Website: bh-photo
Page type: orders-overview
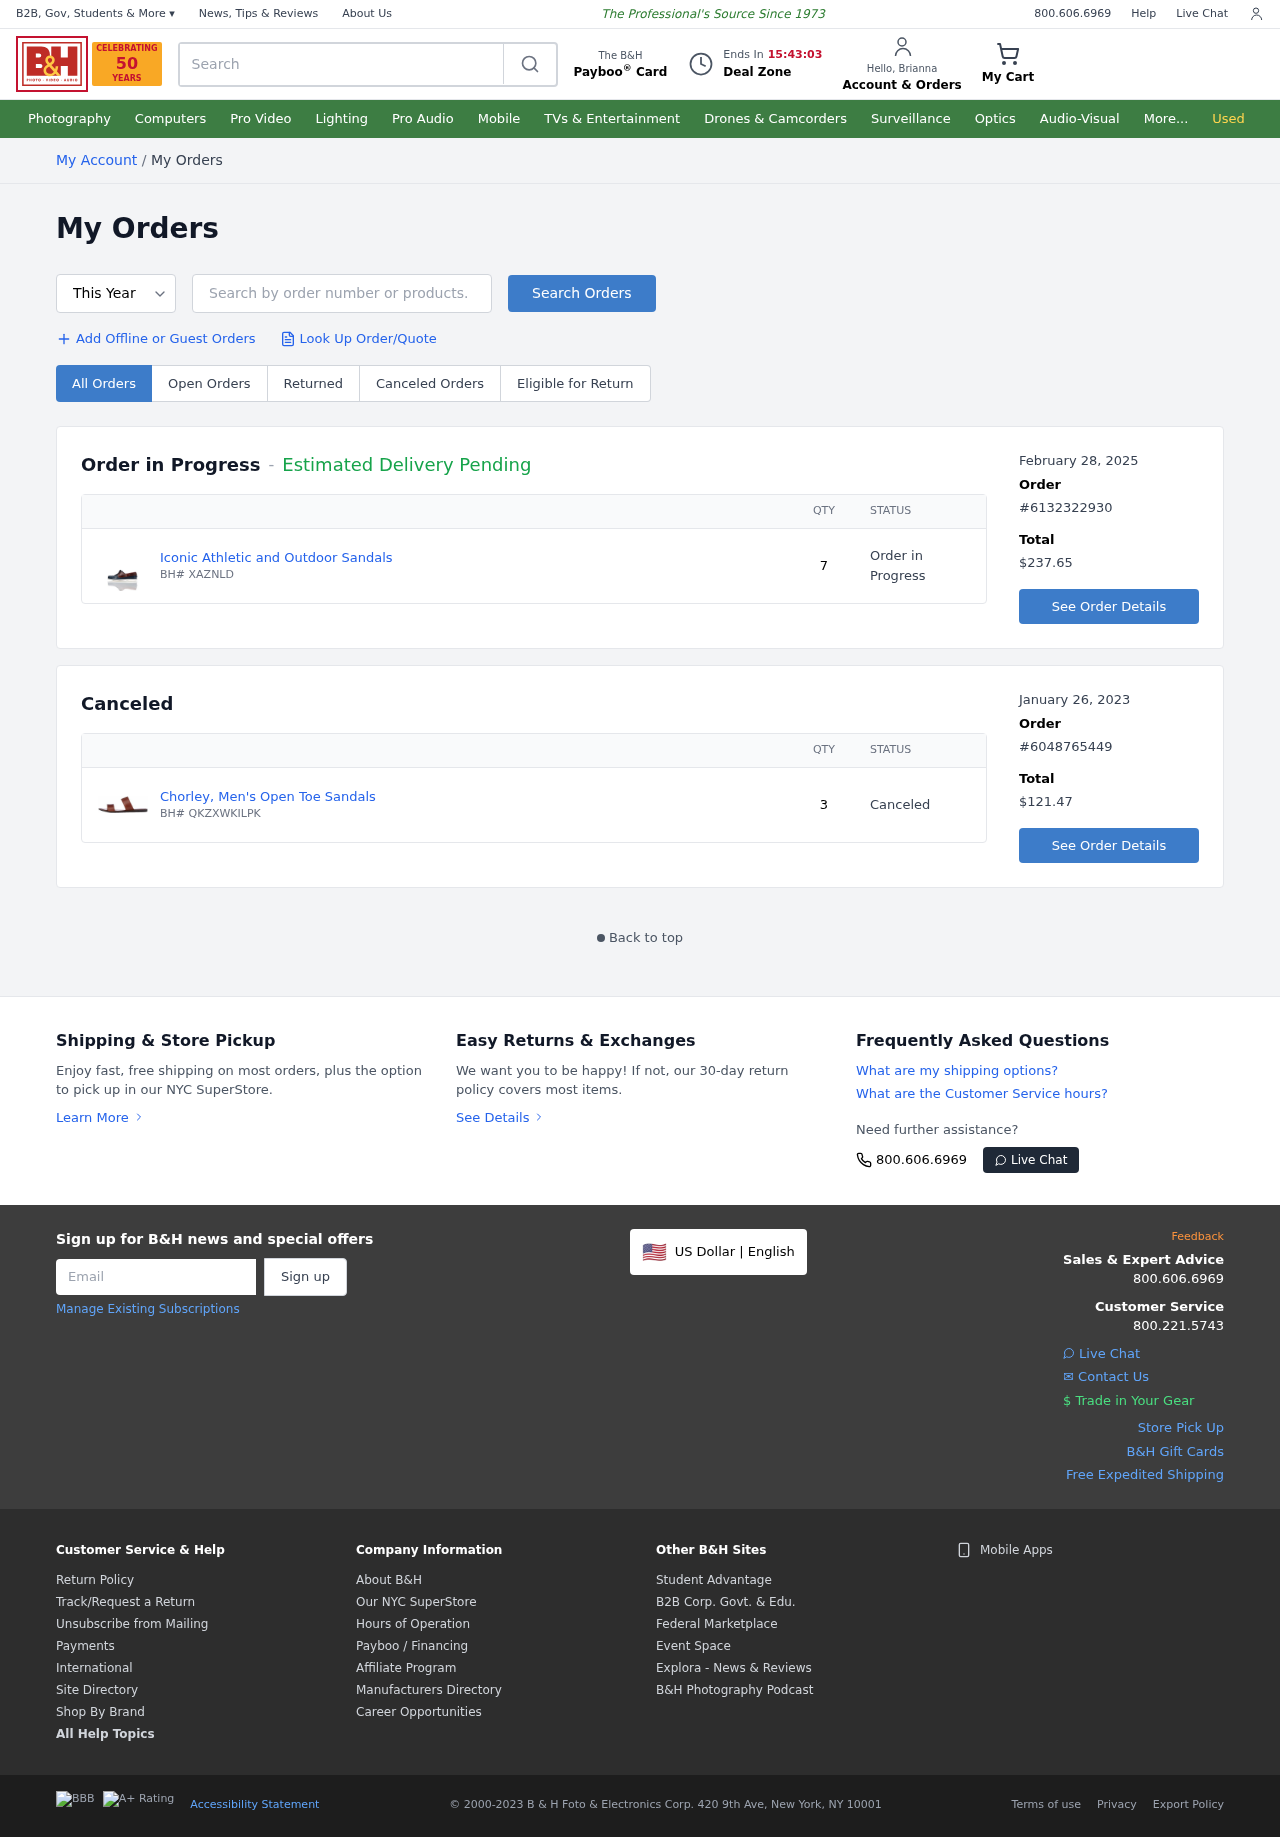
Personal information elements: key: PII_FIRSTNAME
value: Brianna
Product elements: key: PRODUCT1_NAME
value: Iconic Athletic and Outdoor Sandals
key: PRODUCT1_QUANTITY
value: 7
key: PRODUCT2_NAME
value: Chorley, Men's Open Toe Sandals
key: PRODUCT2_QUANTITY
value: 3
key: PRODUCT1_SKU
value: BH# XAZNLD
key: PRODUCT2_SKU
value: BH# QKZXWKILPK
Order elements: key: ORDER_DATE
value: February 28, 2025
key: ORDER_ID
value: #6132322930
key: ORDER_TOTAL
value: $237.65
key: ORDER_DATE2
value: January 26, 2023
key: ORDER_ID2
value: #6048765449
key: ORDER_TOTAL2
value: $121.47
Search elements: key: HEADER_SEARCH
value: Search
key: SEARCH_ORDERS
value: Search by order number or products.